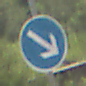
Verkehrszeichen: VorgeschriebeneVorbeifahrtRechts
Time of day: Midday
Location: Outdoor (Nature)
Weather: PartlyCloudy
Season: NotSpecified
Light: Natural